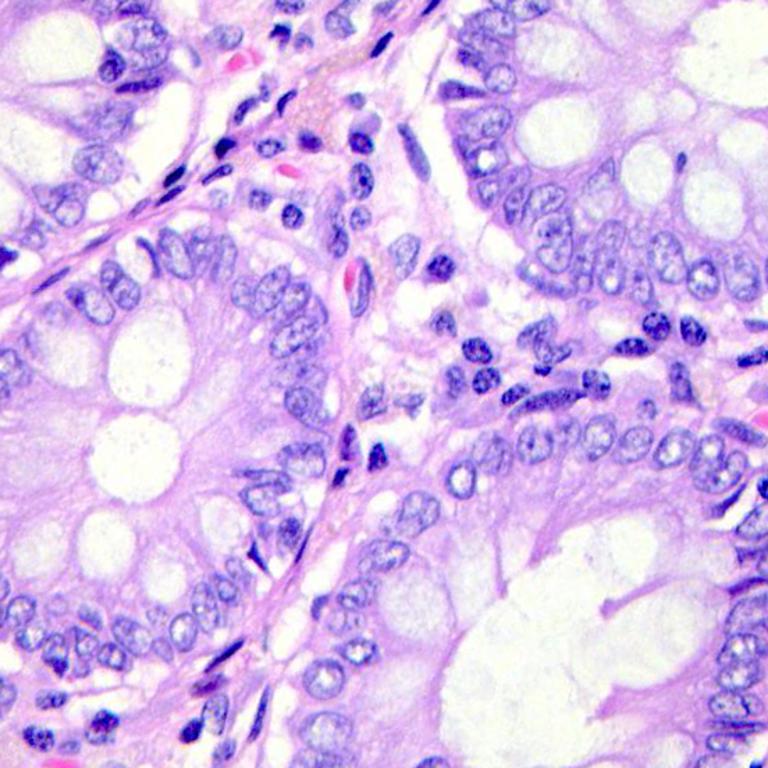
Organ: colon
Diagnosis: benign